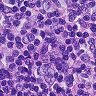
Metastatic tissue present: no